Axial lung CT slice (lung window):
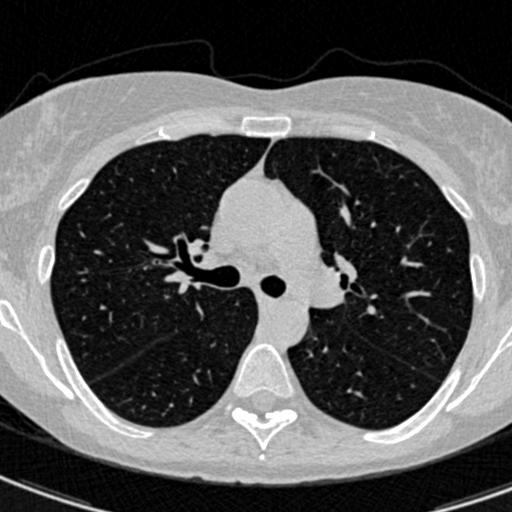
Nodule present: no